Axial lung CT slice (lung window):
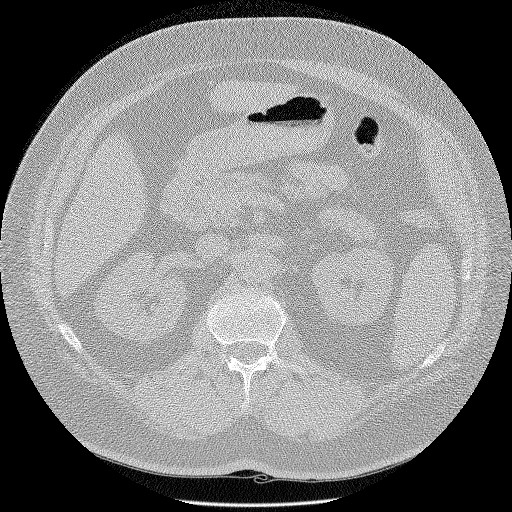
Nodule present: no